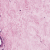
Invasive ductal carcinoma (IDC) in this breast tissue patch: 0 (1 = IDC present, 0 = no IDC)